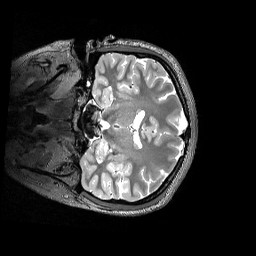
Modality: T2w
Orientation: coronal
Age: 19
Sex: female
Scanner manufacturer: siemens
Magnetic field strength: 3 T
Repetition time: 3.2 s
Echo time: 0.565 s